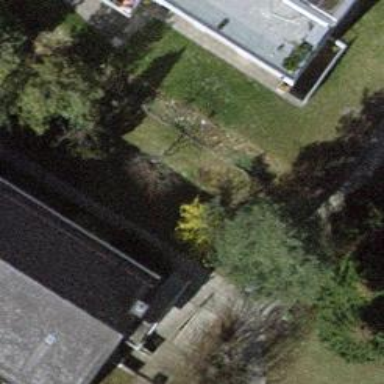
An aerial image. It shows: Building with pitched roof.